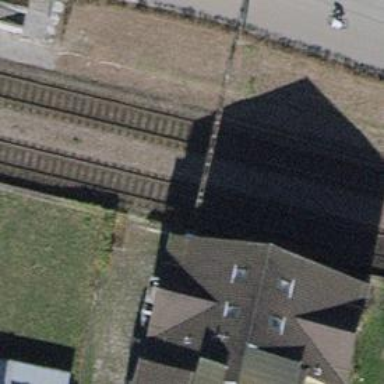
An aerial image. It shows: Solitary milestone along the railway.